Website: home-depot
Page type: review-order
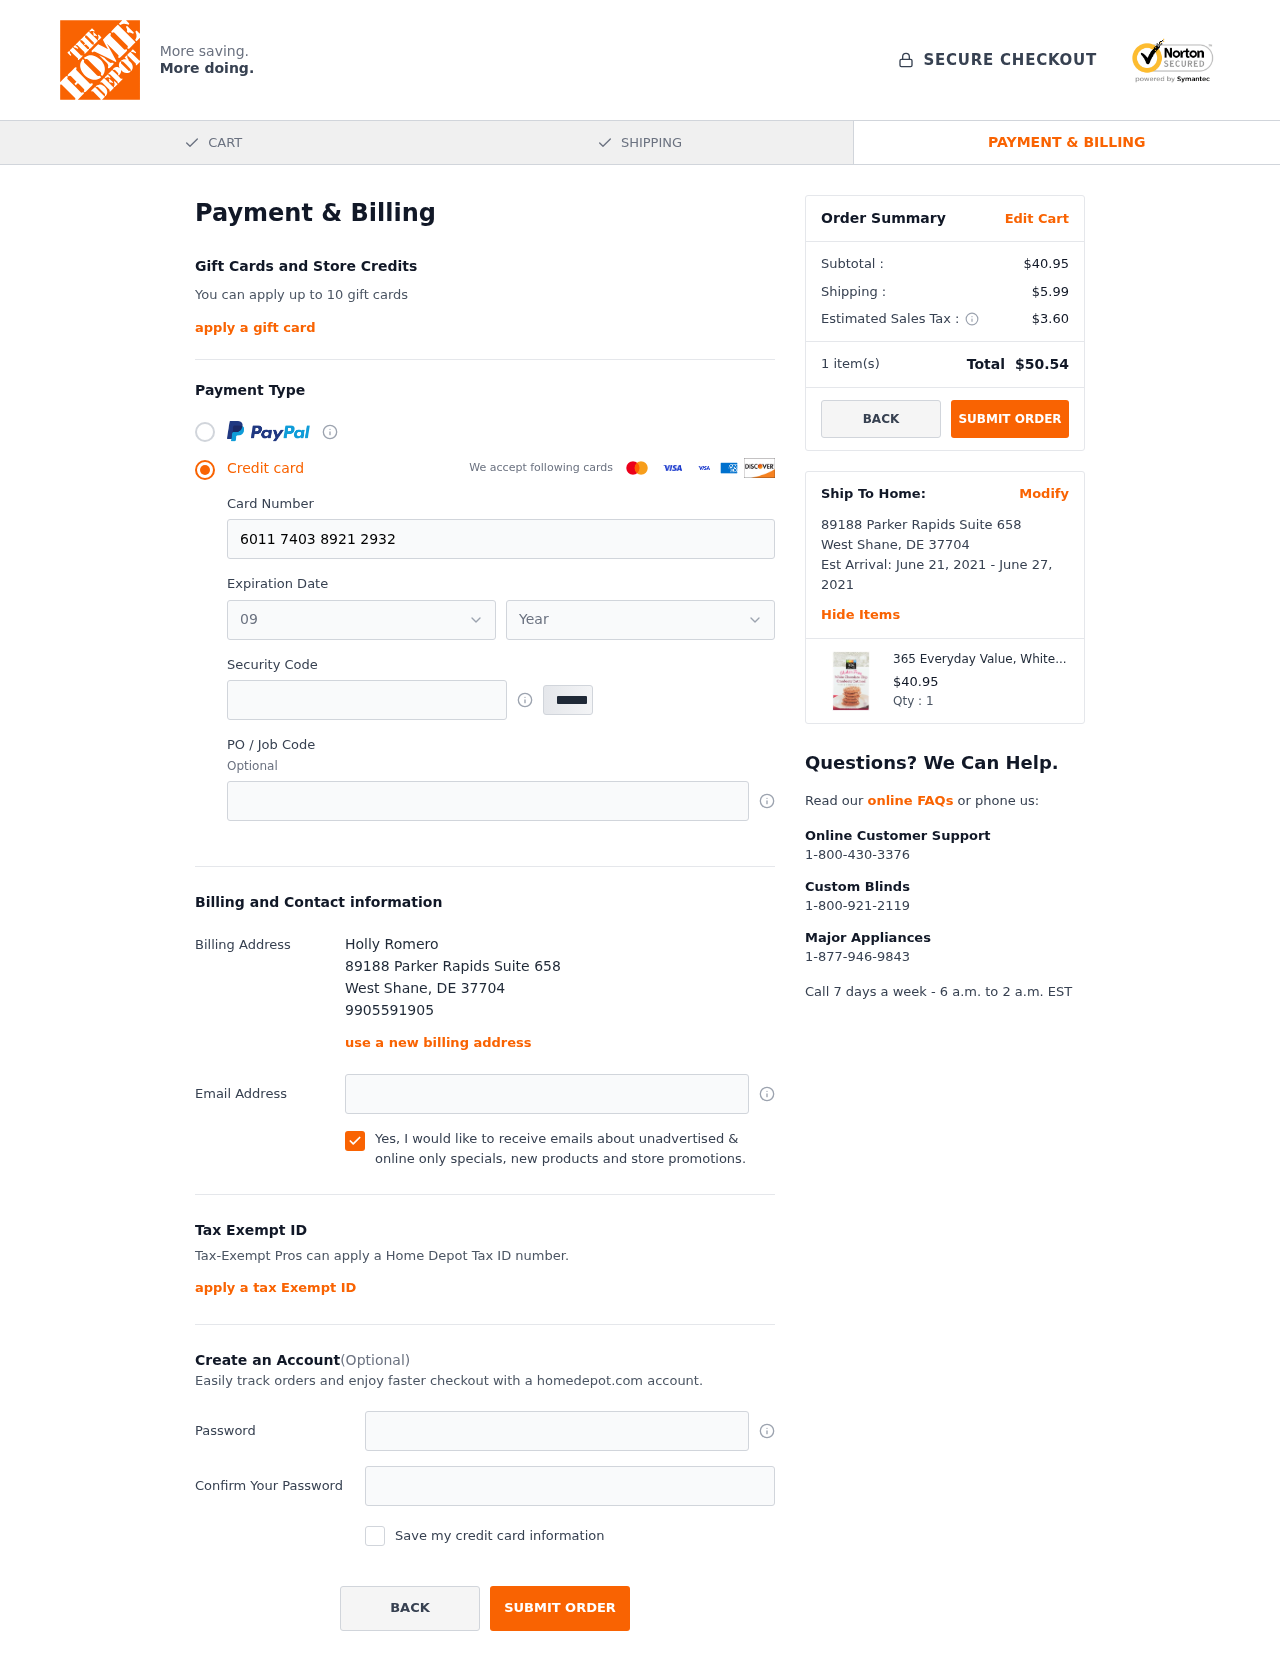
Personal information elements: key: PII_CARD_EXPIRY_MONTH
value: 09
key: PII_CARD_EXPIRY_YEAR
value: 29
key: PII_CITY
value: West Shane
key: PII_FULLNAME
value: Holly Romero
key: PII_PHONE
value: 9905591905
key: PII_POSTCODE
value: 37704
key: PII_STATE_ABBR
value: DE
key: PII_STREET
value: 89188 Parker Rapids Suite 658
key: PII_CARD_NUMBER
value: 6011 7403 8921 2932
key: PII_CARD_CVV
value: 622
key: PII_JOB_CODE
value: JOB-6374
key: PII_EMAIL
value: hromero@hotmail.com
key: PII_STREET2
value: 89188 Parker Rapids Suite 658
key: PII_POSTCODE2
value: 37704
Product elements: key: PRODUCT1_NAME
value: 365 Everyday Value, White Chocolate Chip Cranberry Oatmeal, Thin & Crispy Cookies, 7 oz
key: PRODUCT1_PRICE
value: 40.95
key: PRODUCT1_QUANTITY
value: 1
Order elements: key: ORDER_SUBTOTAL
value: $40.95
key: ORDER_SHIPPING_COST
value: $5.99
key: ORDER_TAX
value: $3.60
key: ORDER_NUM_ITEMS
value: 1
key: ORDER_TOTAL
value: $50.54
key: ORDER_SHIPPING_DATE
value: June 21, 2021
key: ORDER_DELIVERY_DATE
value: June 27, 2021